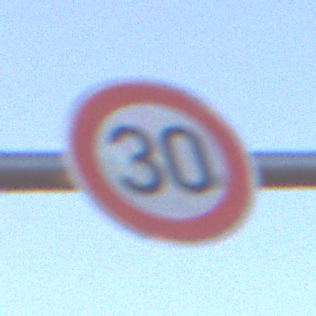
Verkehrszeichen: Geschwindigkeit30
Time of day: SunriseSunset
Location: Outdoor (Nature)
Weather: Clear
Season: NotSpecified
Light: Natural